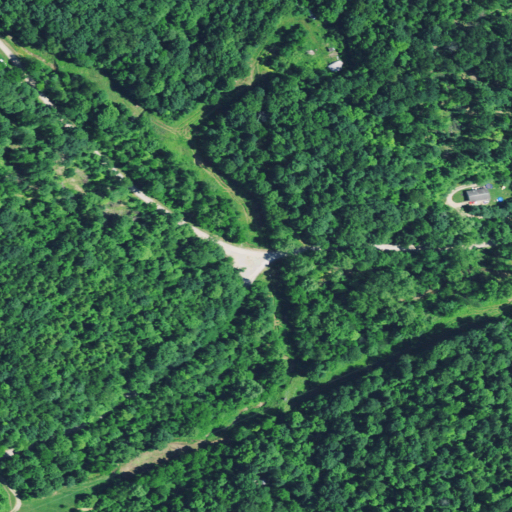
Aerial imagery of valley in Ohio named Silvey Hollow containing deciduous forest, open development, and low intensity development